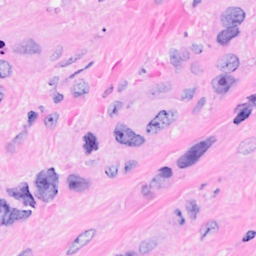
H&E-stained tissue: Breast